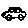
Label: car